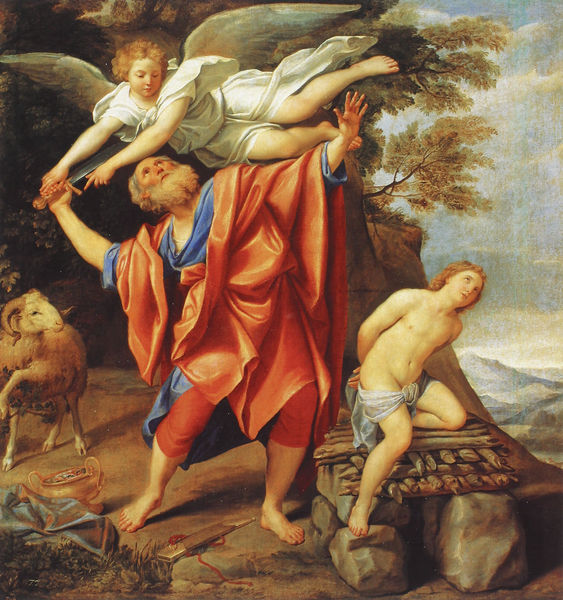
Titel: Das Opfer Abrahams
Künstler: Domenichino
Institution: Madrid, Museo del Prado
Schlagwörter: baum, blau, felsen, flügel, fuß, gott, hand, himmel, kampf, lendenschurz, mann, nackt, schurz, umhang, holz, kleid, weiss, rot, tuch, bart, messer, stein, steine, tod, gold, mantel, kind, vater, engel, topf, bein, berge, fels, gipfel, korb, junge, schaf, knabe, schwert, strafe, kämpfen, toga, dolch, isaak, opfer, bock, ziege, sohn, schatz, retten, rettung, ringen, widder, rost, steinbock, abraham, opfern, schaffot, abrahem, opferstätte